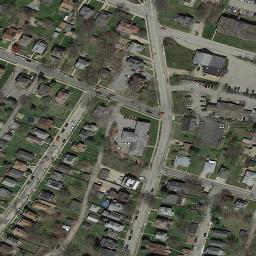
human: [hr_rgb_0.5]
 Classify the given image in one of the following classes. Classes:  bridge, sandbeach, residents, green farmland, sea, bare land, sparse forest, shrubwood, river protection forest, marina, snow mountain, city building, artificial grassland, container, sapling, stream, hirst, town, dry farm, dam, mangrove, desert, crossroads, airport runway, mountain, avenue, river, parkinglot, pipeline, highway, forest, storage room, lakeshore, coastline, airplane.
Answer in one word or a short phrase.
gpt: town